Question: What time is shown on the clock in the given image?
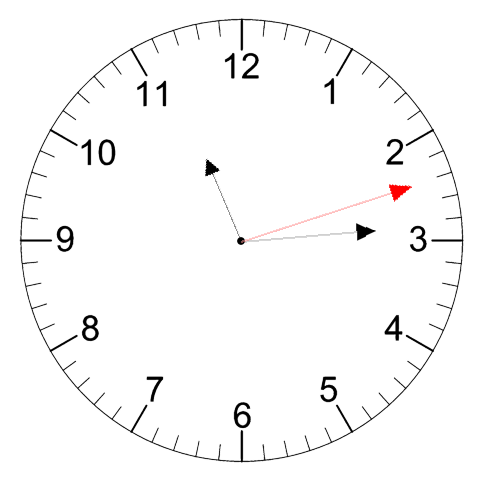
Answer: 11:14:12